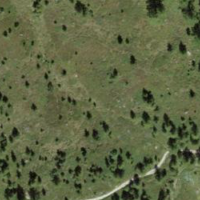
EUNIS habitat code: 23
Species observed at this site:
Erebia montana
Erebia melampus
Erebia tyndarus
Campanula barbata
Boloria titania
Gymnadenia conopsea